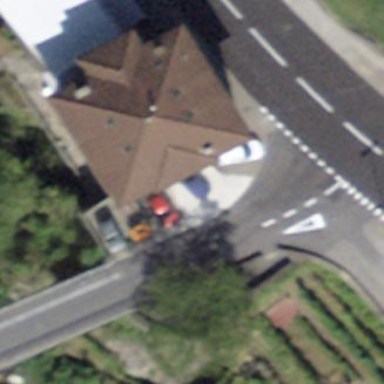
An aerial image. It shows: Building with pyramidal roof shape.